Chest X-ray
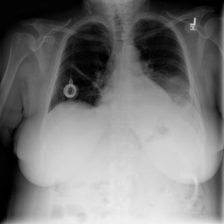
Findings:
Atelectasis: negative
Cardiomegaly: negative
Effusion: positive
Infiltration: positive
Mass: negative
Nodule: negative
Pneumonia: negative
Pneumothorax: negative
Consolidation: negative
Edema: negative
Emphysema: negative
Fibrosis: negative
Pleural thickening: negative
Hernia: negative